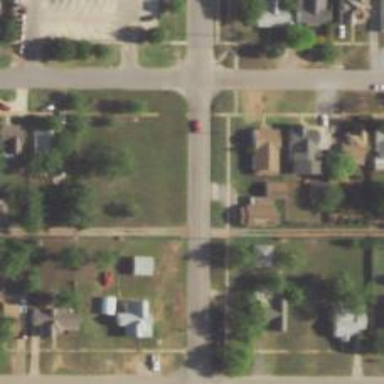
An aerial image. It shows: Alley classified as service road.